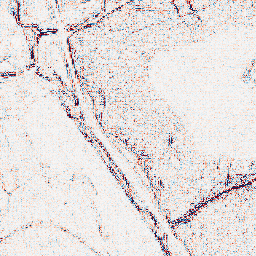
Category: wavelet
Decomposition family: wavelet_dwt
Decomposition parameters: wavelet: db2
level: 1
Upsampling method: area
Upsampling parameters: scale: 8
Upsampling scale: 8